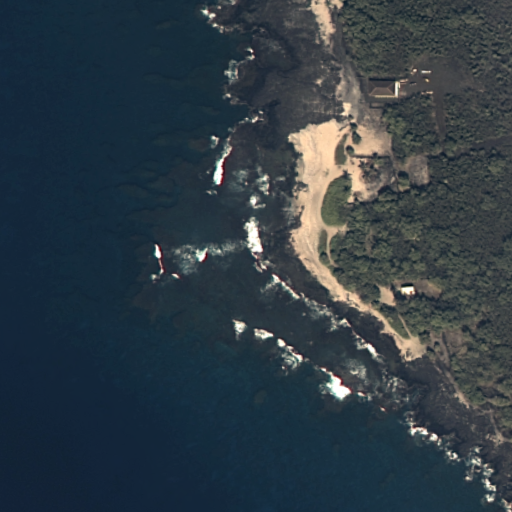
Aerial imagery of cape in Hawaii named Kimukoko Point containing only unknown